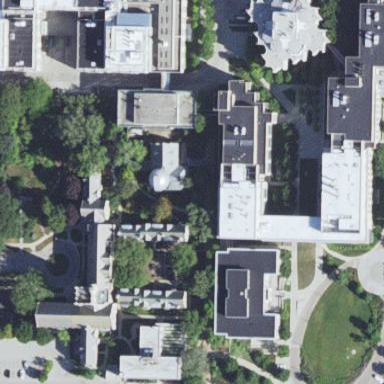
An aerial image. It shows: University building.